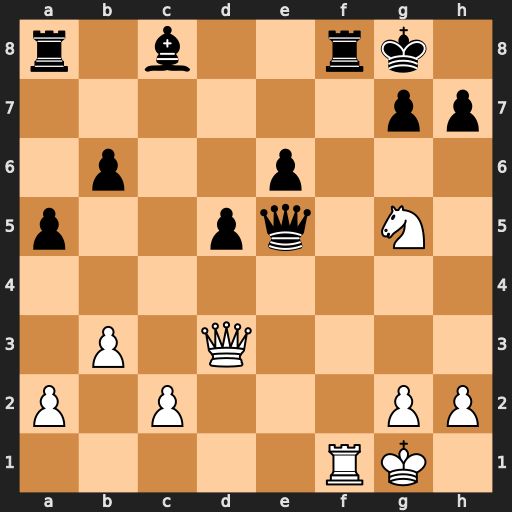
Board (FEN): r1b2rk1/6pp/1p2p3/p2pq1N1/8/1P1Q4/P1P3PP/5RK1
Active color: w
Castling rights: -
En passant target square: -
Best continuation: Qxh7#